Question: I loading all data in UITableView section.
i getting result of above screen. I want to remove black patch(background color) of table cell.
For that i write following code in cellForRowAtIndexPath method
'''
cell.backgroundColor = [UIColor whiteColor];
[cell setOpaque:NO];
NSDictionary *name = [[self.sections valueForKey:[[[self.sections allKeys] sortedArrayUsingSelector:@selector(localizedCaseInsensitiveCompare:)] objectAtIndex:indexPath.section]] objectAtIndex:indexPath.row];
[cell.textLabel setFont:[UIFont systemFontOfSize:15.0f]];
[cell.textLabel setText:[name objectForKey:@"Name"]];
'''
and my nib file is
still i give same result. This code and nib setting worked fine on iPhone simulator but not in iPhone.
Please why this happen, where i m going to wrong way?
How i remove this problem?
Thanks in advanced.
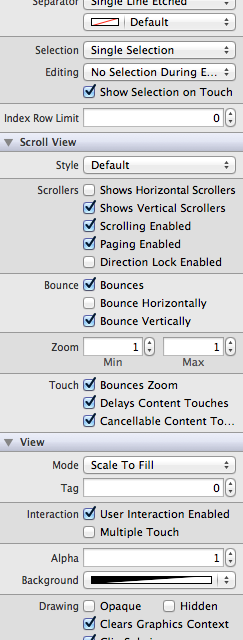
Answer: Change the Background of View, in your nib, make it clear Color or white Color
also try
in method CellForRowAtIndexPath, like tableView.backgroundColor = [UIColor clearColor];